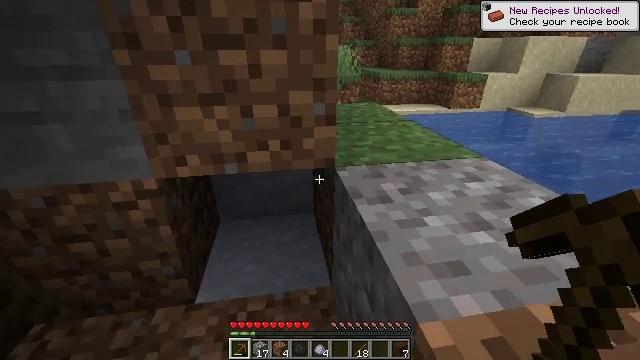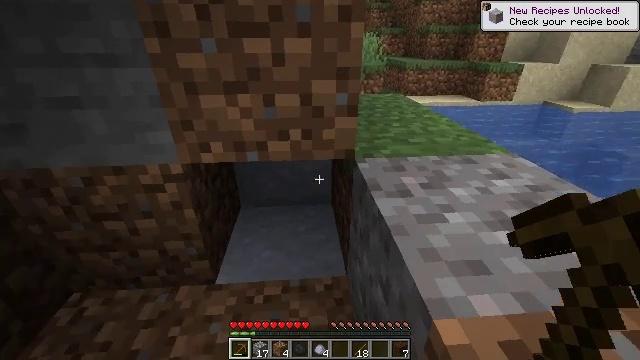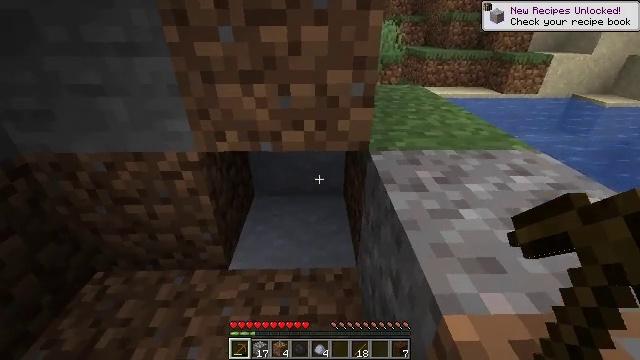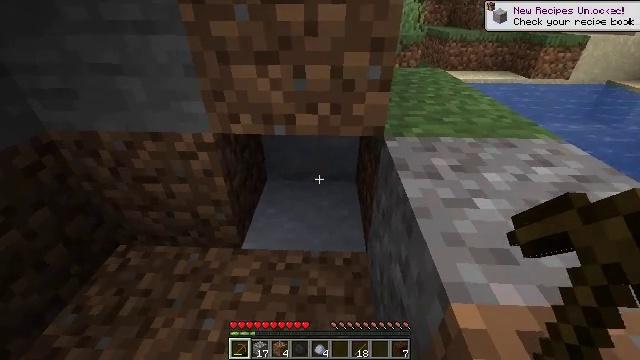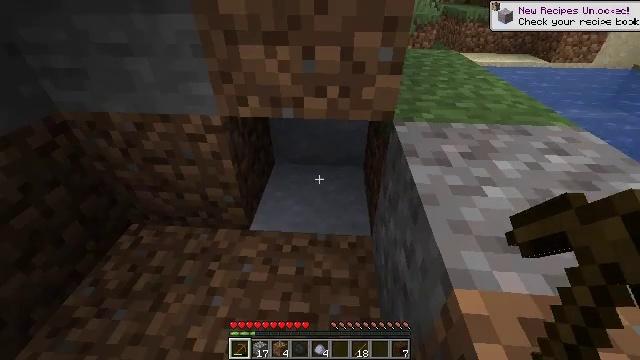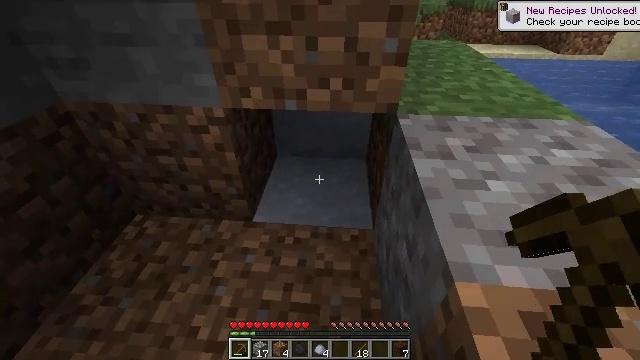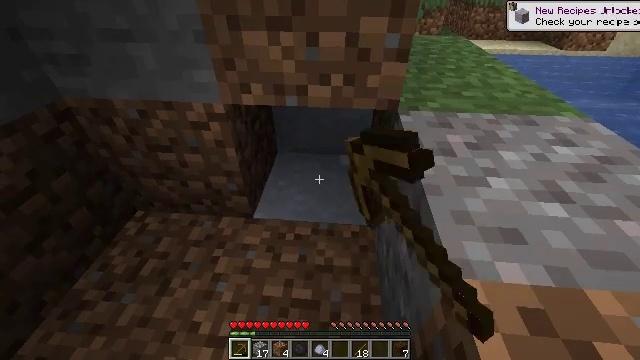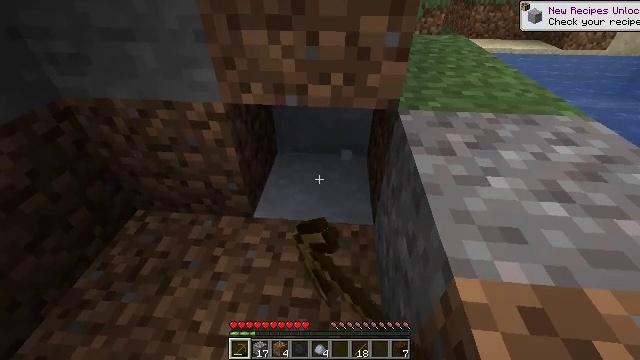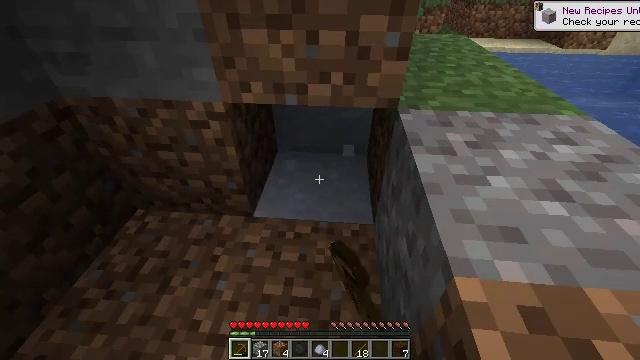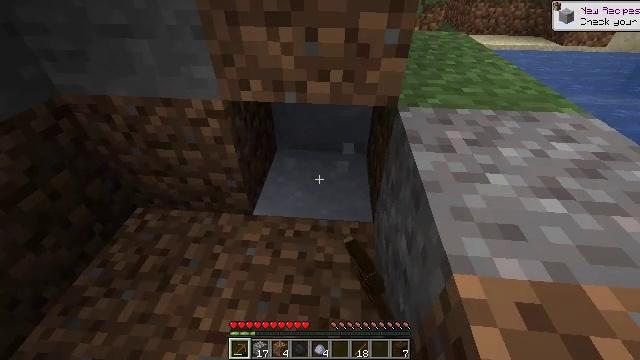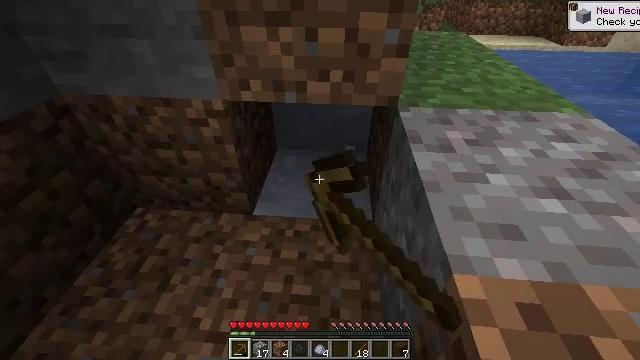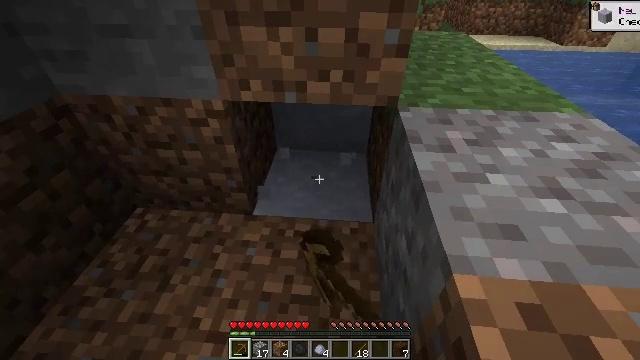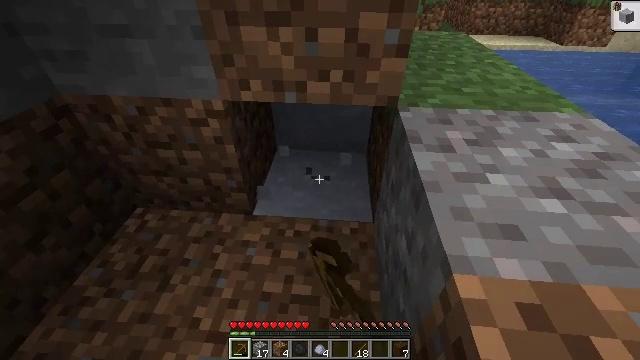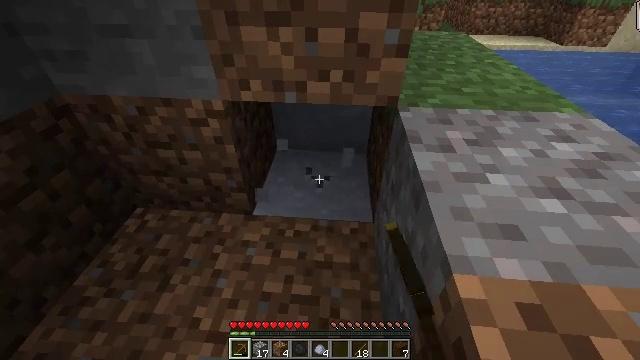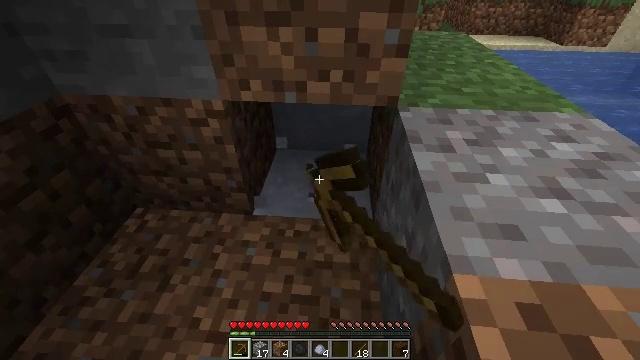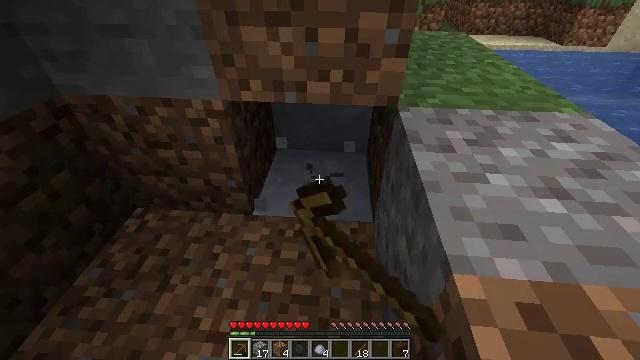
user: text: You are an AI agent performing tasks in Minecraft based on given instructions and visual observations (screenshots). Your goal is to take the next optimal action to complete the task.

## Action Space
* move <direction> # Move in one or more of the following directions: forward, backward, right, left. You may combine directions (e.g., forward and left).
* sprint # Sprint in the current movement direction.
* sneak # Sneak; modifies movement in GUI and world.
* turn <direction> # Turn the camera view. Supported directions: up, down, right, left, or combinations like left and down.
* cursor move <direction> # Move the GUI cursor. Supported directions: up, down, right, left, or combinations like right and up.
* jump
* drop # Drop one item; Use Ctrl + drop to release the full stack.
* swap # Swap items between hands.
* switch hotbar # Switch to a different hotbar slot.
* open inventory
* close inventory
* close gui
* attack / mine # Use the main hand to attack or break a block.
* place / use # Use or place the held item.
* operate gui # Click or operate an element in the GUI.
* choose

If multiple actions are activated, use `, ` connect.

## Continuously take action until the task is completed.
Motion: motion action
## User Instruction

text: Break the clay block to collect it.
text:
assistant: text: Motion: turn left and down
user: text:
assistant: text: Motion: turn left and down
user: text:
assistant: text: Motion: turn left and down
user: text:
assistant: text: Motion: turn left and down
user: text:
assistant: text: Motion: turn down, attack / mine
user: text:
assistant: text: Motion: attack / mine
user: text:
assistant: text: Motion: attack / mine
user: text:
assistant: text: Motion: attack / mine
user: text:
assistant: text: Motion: attack / mine
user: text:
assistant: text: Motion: attack / mine
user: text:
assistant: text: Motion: attack / mine
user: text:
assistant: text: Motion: attack / mine
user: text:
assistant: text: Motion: attack / mine
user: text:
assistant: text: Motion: attack / mine
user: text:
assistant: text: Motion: attack / mine
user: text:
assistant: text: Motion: attack / mine
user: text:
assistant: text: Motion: attack / mine
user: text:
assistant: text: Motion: attack / mine
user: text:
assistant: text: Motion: attack / mine
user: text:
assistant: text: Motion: attack / mine
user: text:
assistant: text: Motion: attack / mine
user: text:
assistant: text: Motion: attack / mine
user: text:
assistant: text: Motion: attack / mine
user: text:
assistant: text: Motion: attack / mine
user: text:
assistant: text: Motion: attack / mine
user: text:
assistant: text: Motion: attack / mine
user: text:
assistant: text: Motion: attack / mine
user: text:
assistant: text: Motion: attack / mine
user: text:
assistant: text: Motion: attack / mine
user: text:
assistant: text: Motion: turn right and up, attack / mine